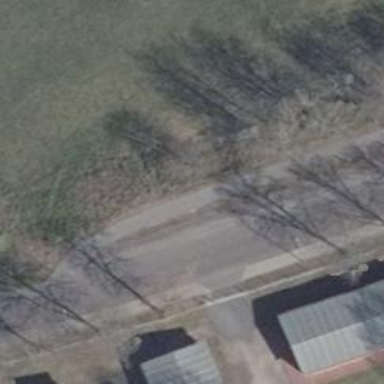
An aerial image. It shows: Asphalt footway.